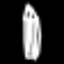
Label: pencil